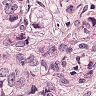
Metastatic tissue present: yes